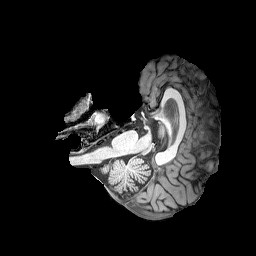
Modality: T1w
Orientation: axial
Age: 49
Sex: male
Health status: healthy